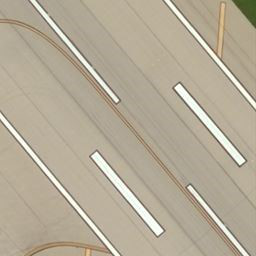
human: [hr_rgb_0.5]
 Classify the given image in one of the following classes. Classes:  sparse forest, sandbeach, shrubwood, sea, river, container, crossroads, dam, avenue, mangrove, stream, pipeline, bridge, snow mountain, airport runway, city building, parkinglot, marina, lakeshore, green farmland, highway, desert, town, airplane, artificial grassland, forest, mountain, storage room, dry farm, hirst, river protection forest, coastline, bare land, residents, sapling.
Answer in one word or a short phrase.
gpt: airport runway